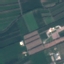
Land use / land cover: PermanentCrop